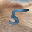
Label: 5